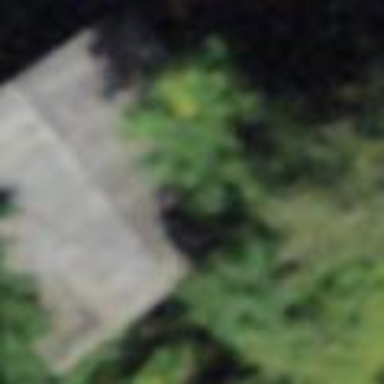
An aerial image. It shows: Cabin is depicted in the image.